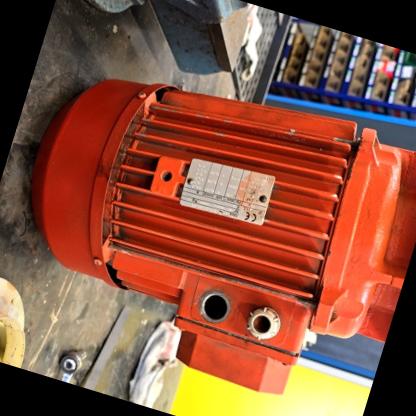
Klasa: tabliczka-znamionowa